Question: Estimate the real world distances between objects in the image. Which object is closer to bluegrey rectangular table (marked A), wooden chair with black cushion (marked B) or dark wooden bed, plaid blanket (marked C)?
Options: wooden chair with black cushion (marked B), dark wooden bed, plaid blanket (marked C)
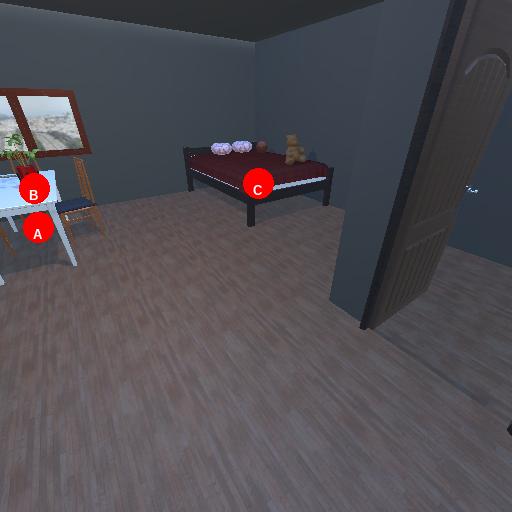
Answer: wooden chair with black cushion (marked B)